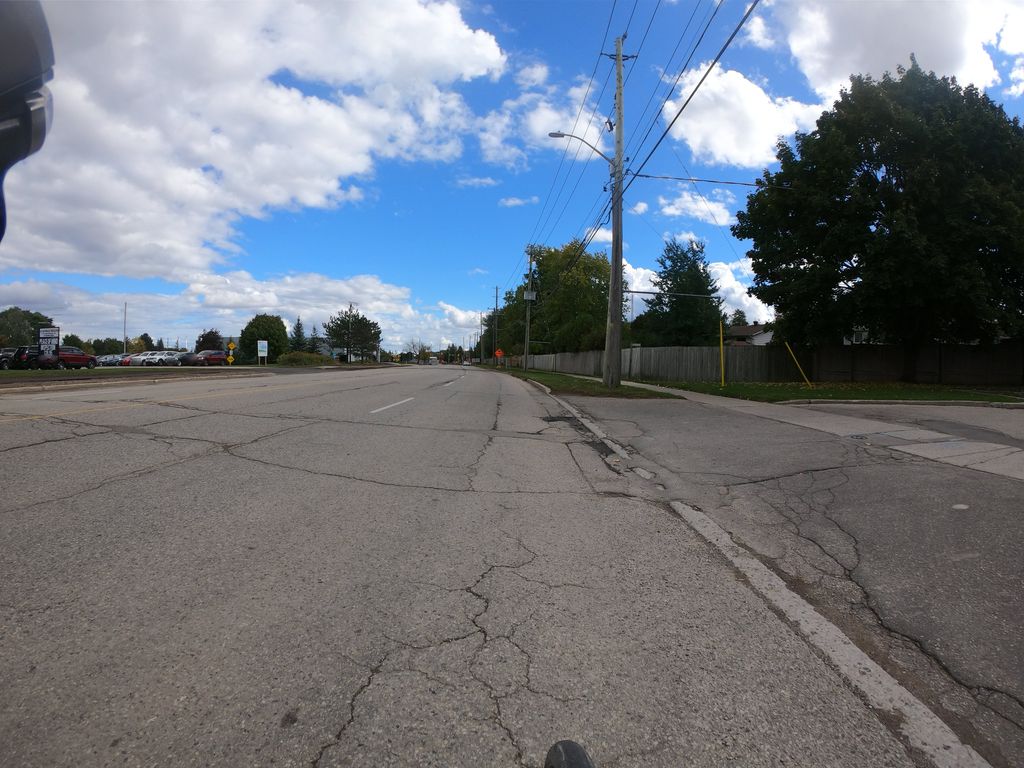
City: kitchener-waterloo